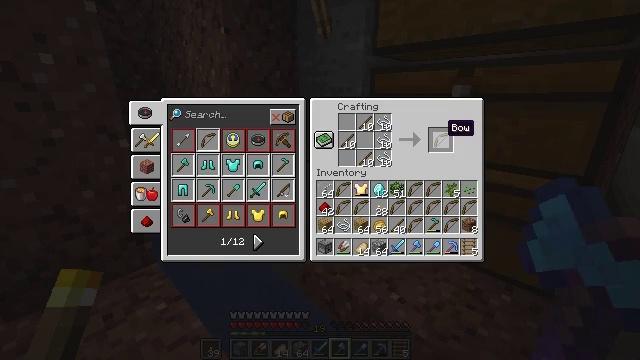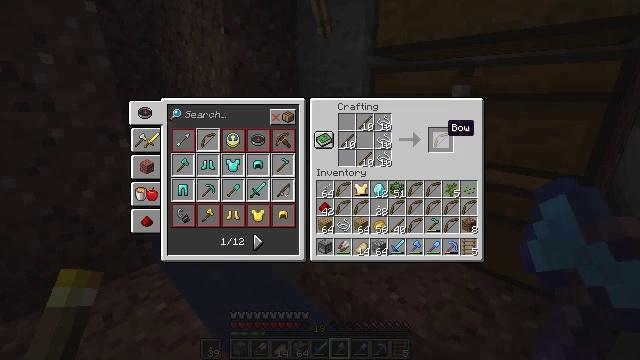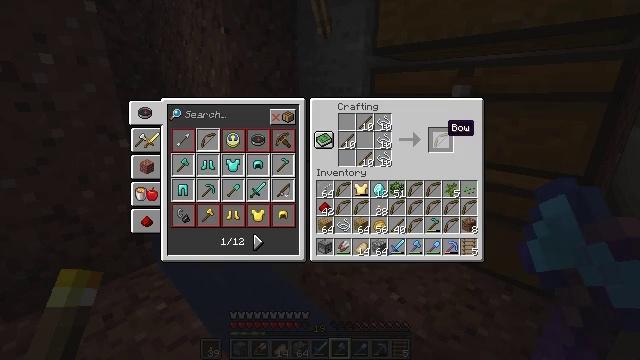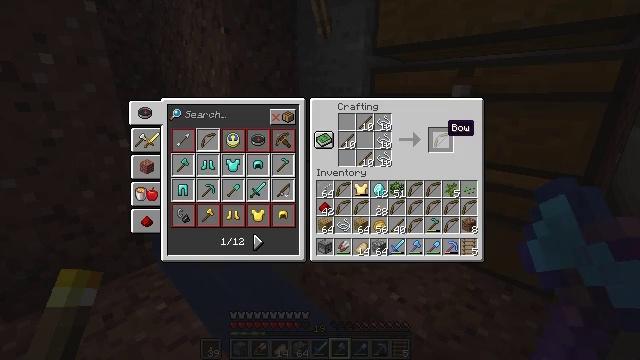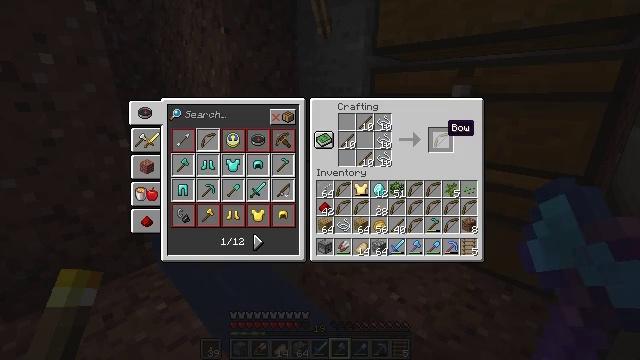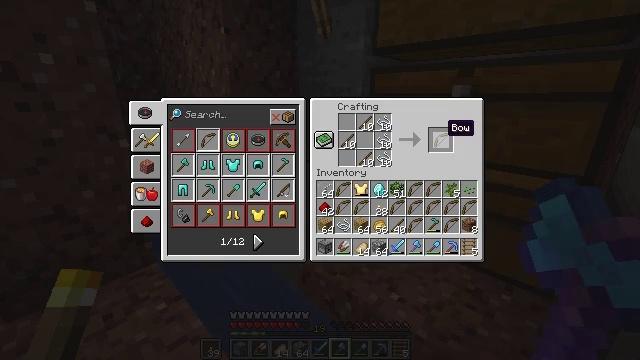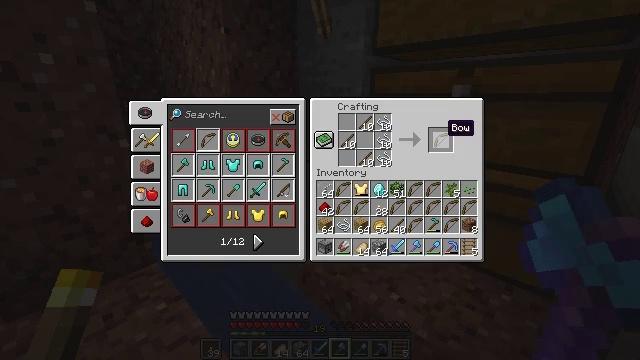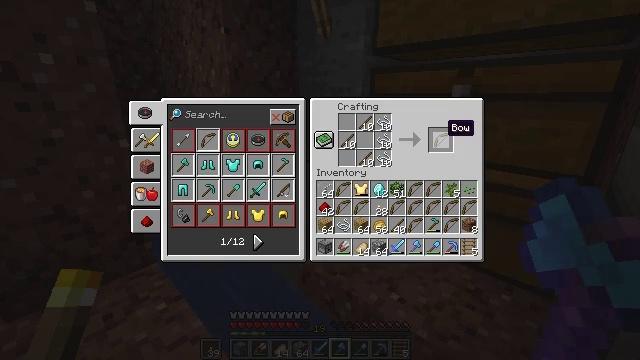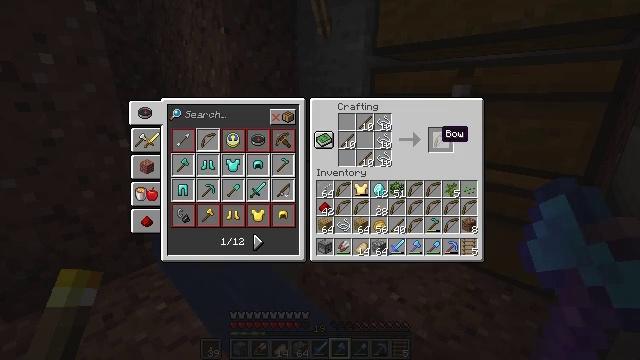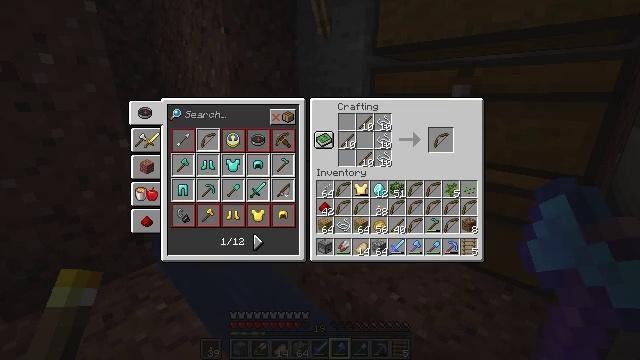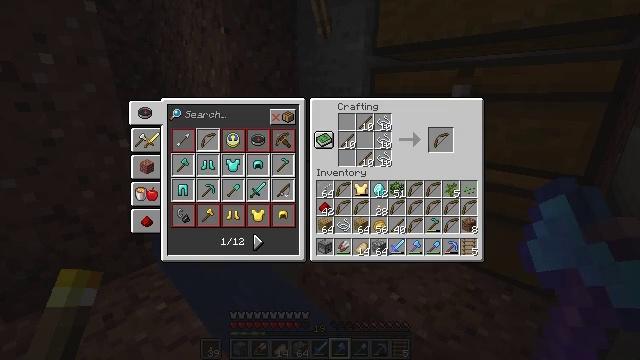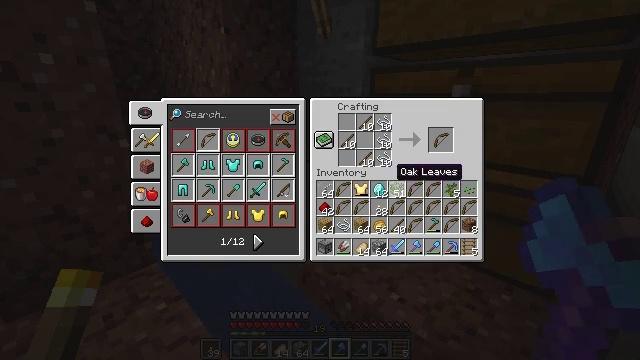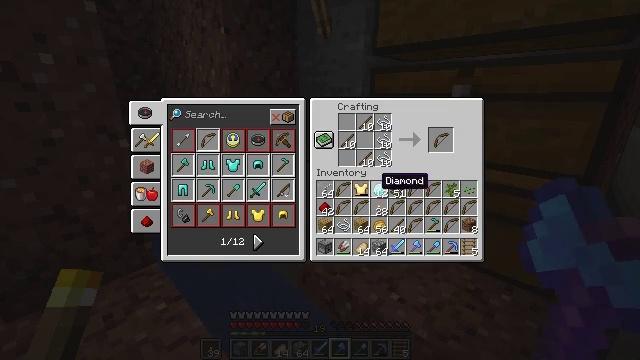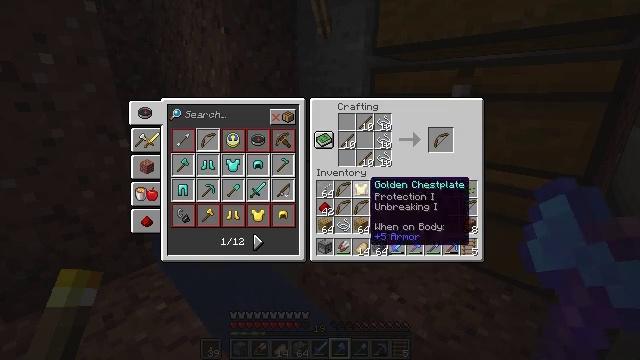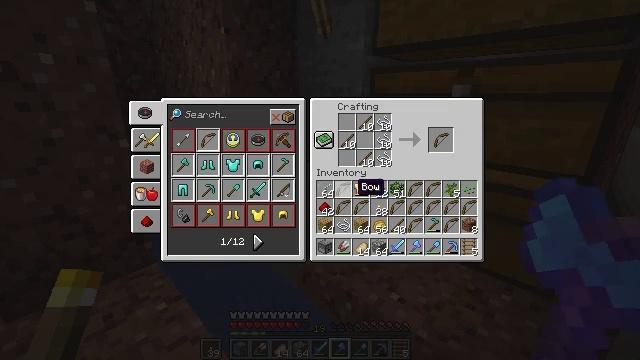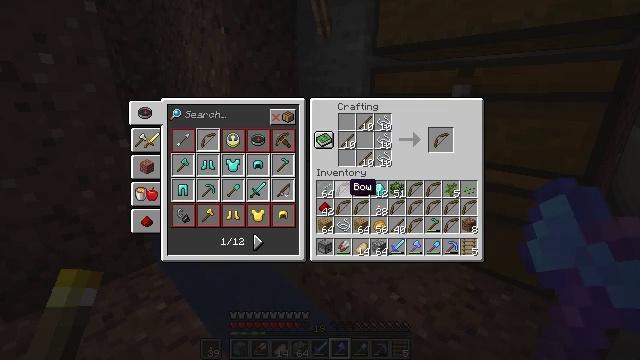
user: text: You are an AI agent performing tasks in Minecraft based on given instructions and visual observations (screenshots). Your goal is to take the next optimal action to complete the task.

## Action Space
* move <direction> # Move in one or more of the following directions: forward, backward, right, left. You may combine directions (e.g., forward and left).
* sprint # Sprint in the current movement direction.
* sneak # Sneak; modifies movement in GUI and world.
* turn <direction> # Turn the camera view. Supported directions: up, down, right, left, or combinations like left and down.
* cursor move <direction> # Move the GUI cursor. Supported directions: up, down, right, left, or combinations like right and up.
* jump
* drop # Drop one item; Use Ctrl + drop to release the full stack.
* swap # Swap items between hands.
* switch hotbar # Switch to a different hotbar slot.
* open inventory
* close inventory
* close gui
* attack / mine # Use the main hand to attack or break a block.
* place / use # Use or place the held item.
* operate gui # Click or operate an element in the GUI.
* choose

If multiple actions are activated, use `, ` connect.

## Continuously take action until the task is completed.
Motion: motion action
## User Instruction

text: Drop oak leaves.
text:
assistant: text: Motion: no_op
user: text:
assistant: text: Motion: no_op
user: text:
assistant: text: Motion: no_op
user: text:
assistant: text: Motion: no_op
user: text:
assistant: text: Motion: no_op
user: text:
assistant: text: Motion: no_op
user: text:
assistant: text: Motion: no_op
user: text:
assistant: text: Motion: no_op
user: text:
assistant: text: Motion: cursor move left and down
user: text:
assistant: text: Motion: cursor move left and down
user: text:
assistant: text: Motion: cursor move left and down
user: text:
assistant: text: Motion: cursor move left and down
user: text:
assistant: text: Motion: cursor move left
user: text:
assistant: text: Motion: cursor move left
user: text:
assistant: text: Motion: cursor move left
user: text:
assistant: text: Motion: no_op
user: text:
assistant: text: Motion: no_op
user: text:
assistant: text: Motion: no_op
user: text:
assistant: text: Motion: no_op
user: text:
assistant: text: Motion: no_op
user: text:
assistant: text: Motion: no_op
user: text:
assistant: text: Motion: no_op
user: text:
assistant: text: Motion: no_op
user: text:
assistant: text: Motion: no_op
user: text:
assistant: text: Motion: no_op
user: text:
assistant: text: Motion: no_op
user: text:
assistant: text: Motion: no_op
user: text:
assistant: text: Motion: no_op
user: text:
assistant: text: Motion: no_op
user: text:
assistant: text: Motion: no_op